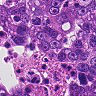
Metastatic tissue present: yes